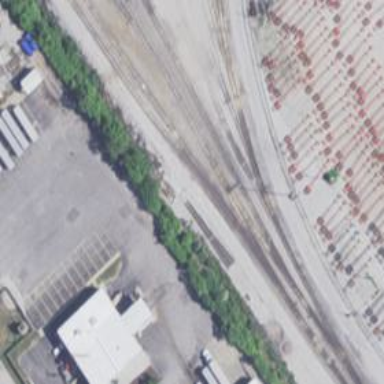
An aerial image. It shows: Railway siding with rails.